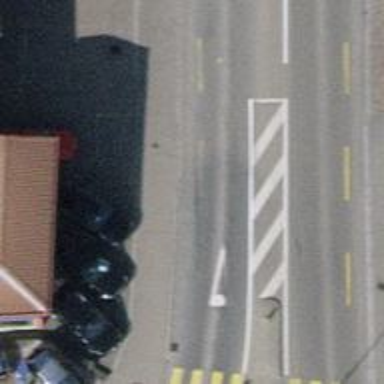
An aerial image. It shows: Sidewalk along the footway.